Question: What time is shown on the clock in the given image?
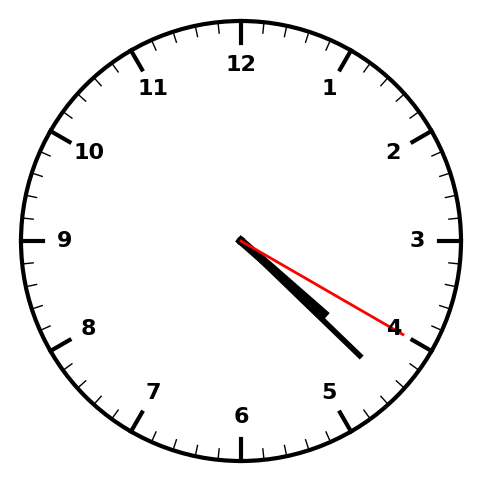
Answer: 04:22:20